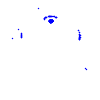
Particle: electron